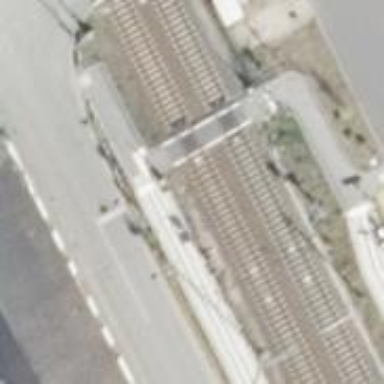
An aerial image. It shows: Railway crossing with traffic signals. The crossing is equipped with barriers.